Interaction volume radius: 5 \u00c5
Interaction volume height: 40 \u00c5
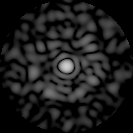
Disorder parameter: 0.8234